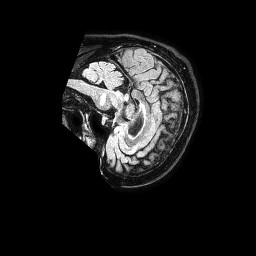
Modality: FLAIR
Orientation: sagittal
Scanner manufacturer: philips
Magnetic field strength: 1.5 T
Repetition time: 4.8 s
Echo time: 0.3 s